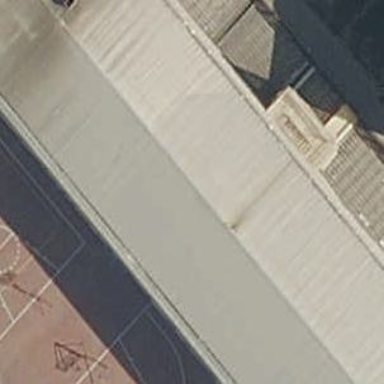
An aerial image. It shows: School building with hipped roof design.